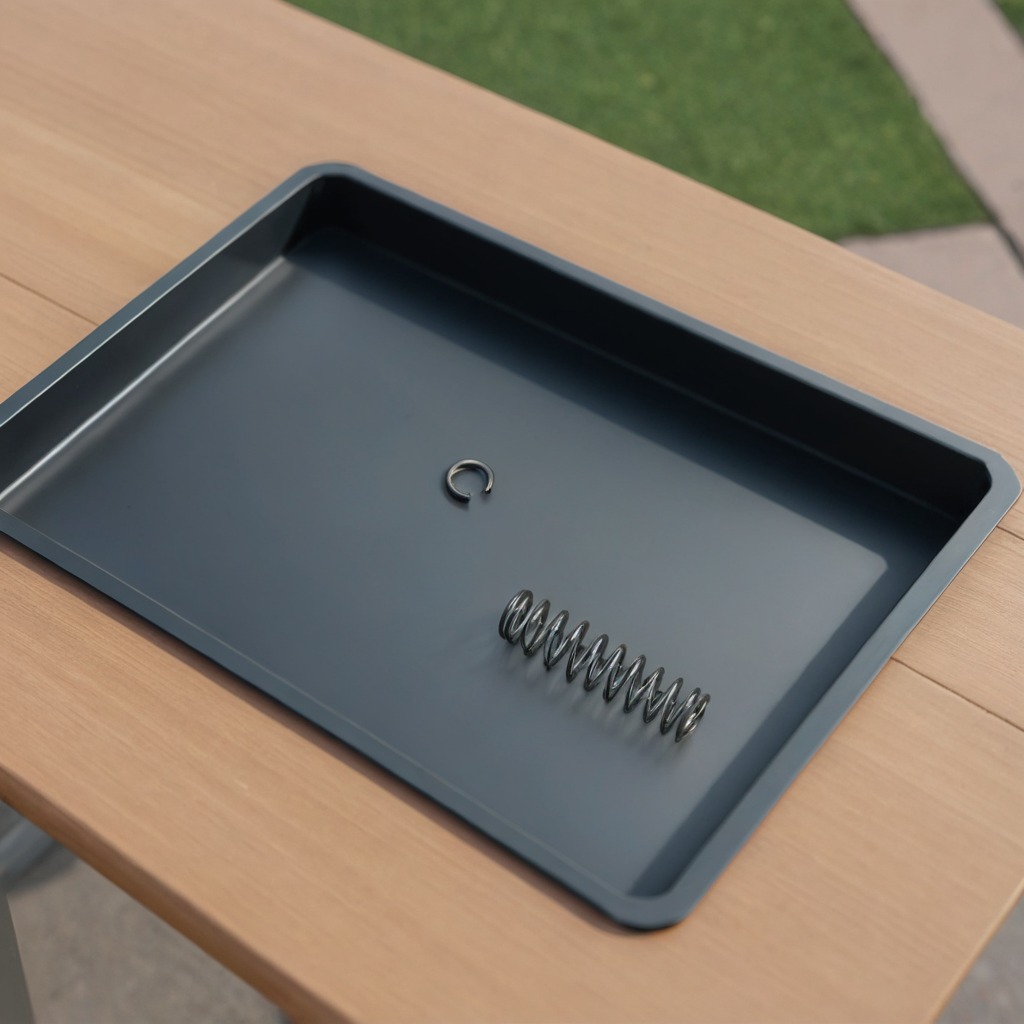
A coiled metal spring is lying on a clean utility table in a temporary outdoor tool station afternoon light present textured surface.